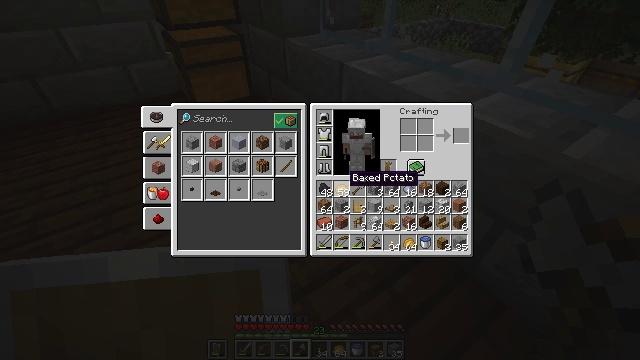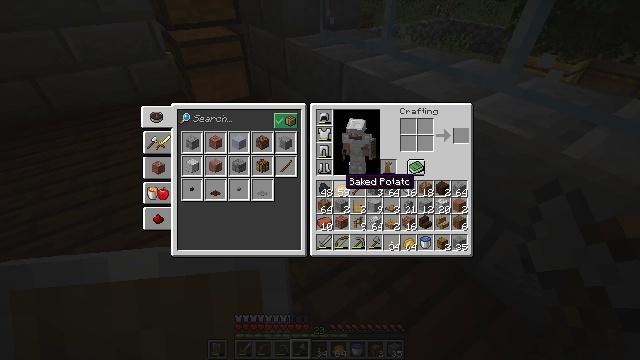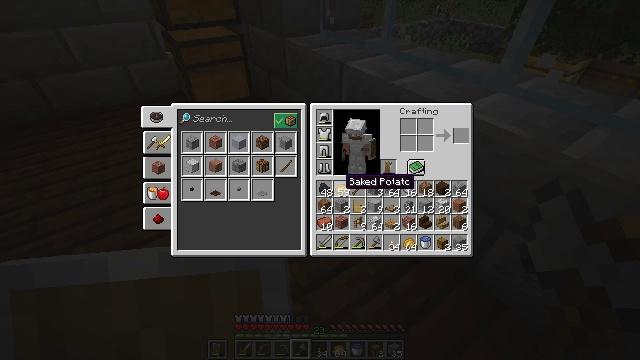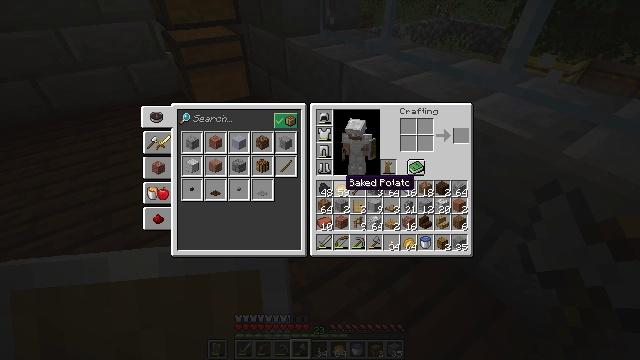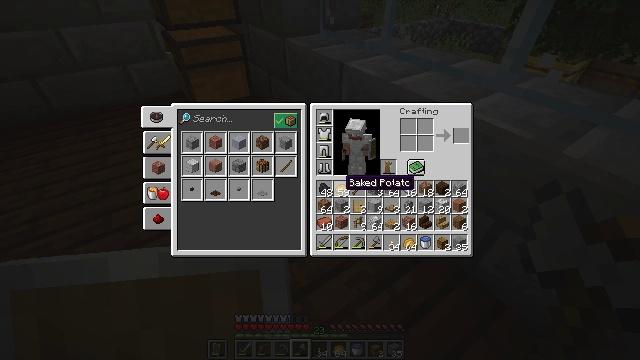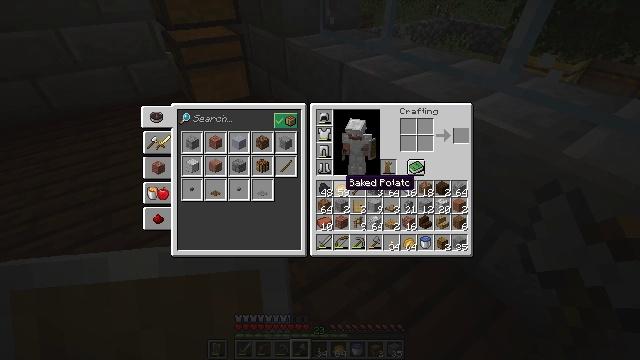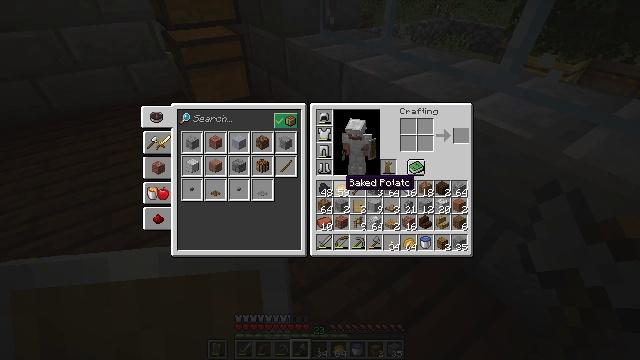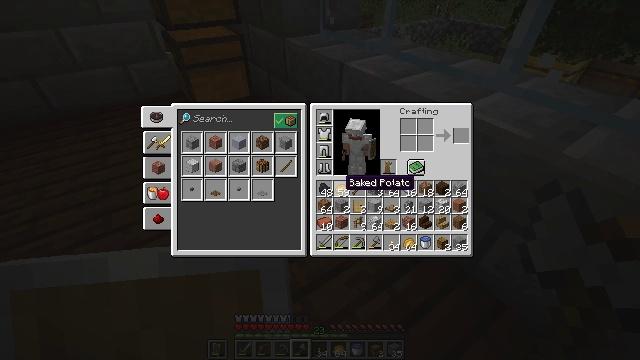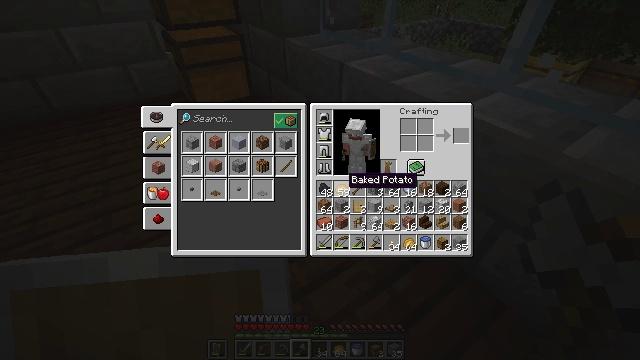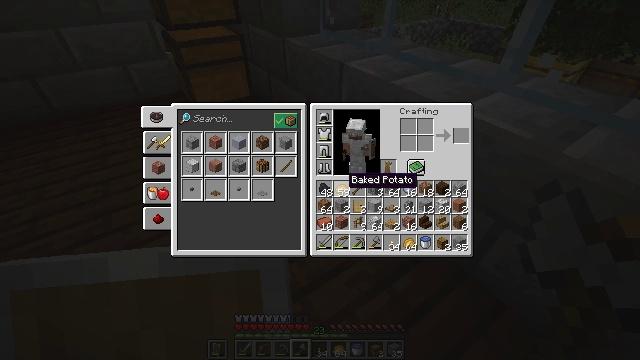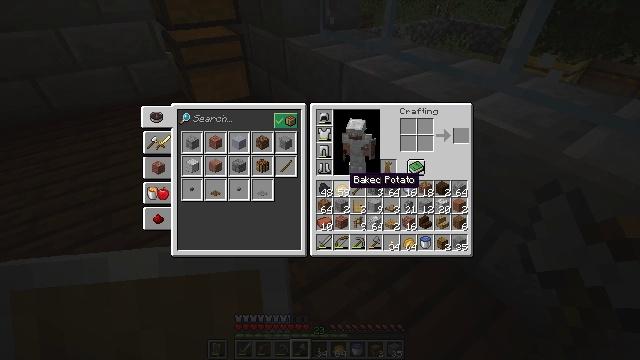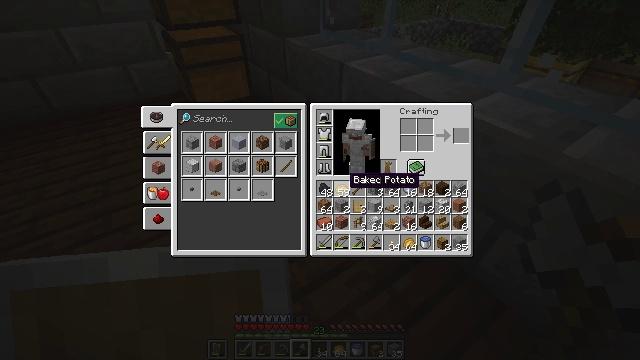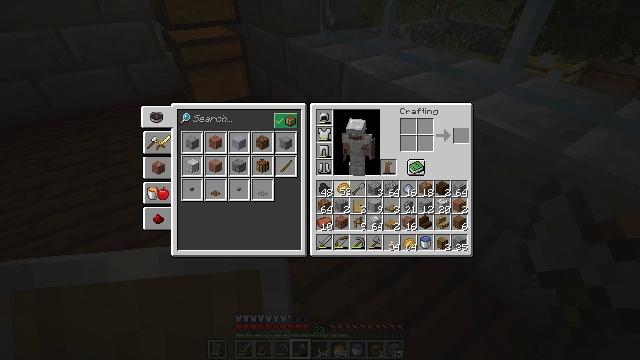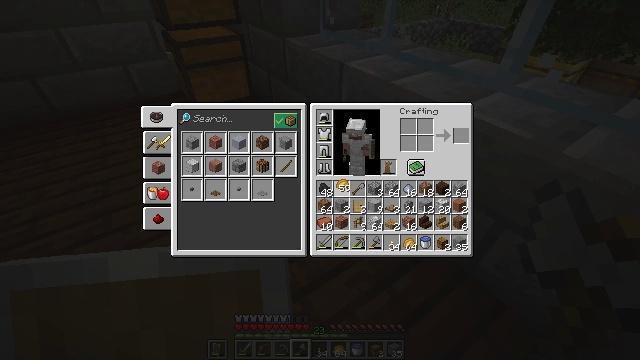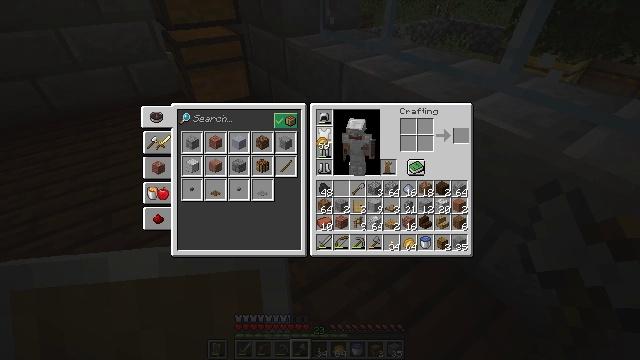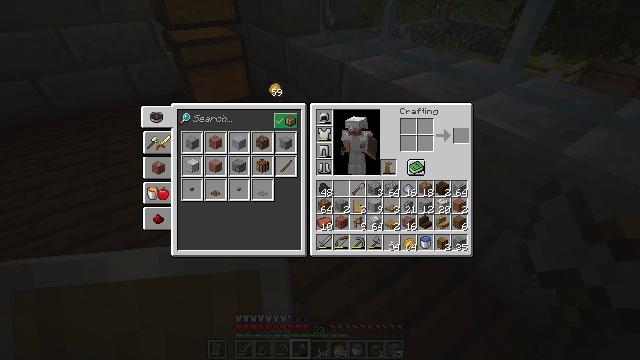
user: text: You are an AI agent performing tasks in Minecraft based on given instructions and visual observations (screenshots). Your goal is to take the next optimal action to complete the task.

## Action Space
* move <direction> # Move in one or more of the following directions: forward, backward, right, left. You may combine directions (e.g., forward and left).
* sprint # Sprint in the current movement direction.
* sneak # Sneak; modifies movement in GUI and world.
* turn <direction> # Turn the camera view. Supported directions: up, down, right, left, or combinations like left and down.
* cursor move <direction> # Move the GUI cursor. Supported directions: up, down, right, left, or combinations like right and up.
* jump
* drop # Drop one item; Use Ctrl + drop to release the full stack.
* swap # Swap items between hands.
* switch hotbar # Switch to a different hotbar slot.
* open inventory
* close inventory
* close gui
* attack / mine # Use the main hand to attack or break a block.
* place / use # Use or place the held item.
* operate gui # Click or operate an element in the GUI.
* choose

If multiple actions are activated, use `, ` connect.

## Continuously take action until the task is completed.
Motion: motion action
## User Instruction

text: Drop a baked potato.
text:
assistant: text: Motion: sneak
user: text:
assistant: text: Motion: sneak, attack / mine
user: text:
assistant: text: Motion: sneak, attack / mine
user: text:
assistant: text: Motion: sneak
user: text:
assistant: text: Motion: sneak
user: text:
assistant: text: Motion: sneak
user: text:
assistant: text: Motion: sneak
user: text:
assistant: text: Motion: sneak
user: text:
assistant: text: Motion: no_op
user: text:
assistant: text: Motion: no_op
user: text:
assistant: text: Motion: no_op
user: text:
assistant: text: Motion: attack / mine
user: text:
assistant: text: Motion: no_op
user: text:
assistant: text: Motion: turn left and up
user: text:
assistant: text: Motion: turn left and up
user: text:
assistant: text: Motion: turn left and up
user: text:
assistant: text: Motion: attack / mine
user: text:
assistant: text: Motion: attack / mine
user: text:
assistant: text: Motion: no_op
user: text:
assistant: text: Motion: no_op
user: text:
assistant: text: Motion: no_op
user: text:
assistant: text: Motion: no_op
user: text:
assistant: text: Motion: move right
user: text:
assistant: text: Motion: no_op